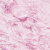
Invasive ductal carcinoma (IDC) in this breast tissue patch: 0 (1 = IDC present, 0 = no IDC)